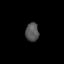
Tissue: lung
Cell type: T cells
Senescence score: 0.1642
Nuclear area (px): 243
Mean DAPI intensity: 83.947